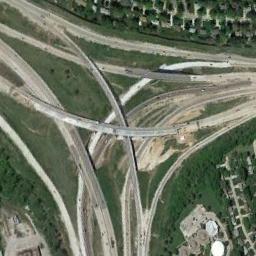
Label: overpass